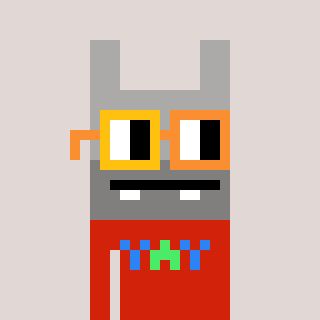
a pixel art character with square yellow and orange glasses, a rabbit-shaped head and a red-colored body on a warm background